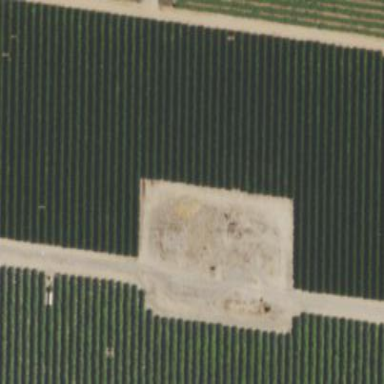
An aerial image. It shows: Vineyard with grape crops.